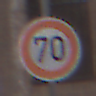
Verkehrszeichen: Geschwindigkeit70
Umgebung: Outdoor, Urban
Tageszeit: MorningAfternoon
Wetter: Overcast
Licht: Natural
Jahreszeit: NotSpecified
Kontrast: LowContrast